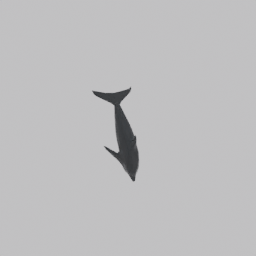
Label: animals